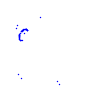
Particle: proton